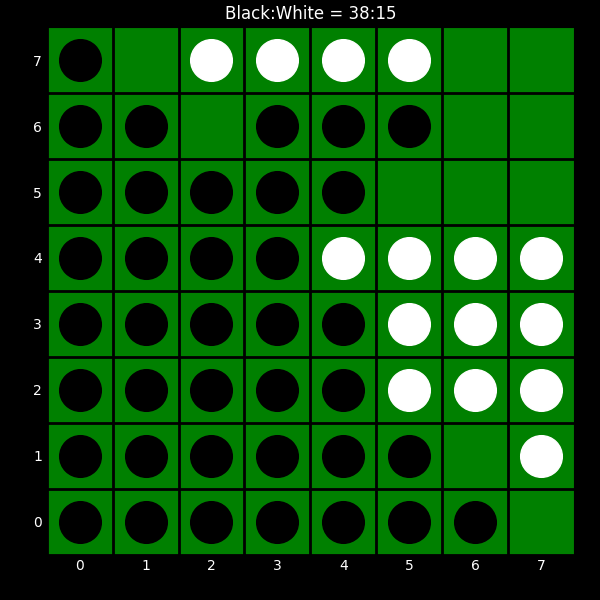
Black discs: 38
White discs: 15